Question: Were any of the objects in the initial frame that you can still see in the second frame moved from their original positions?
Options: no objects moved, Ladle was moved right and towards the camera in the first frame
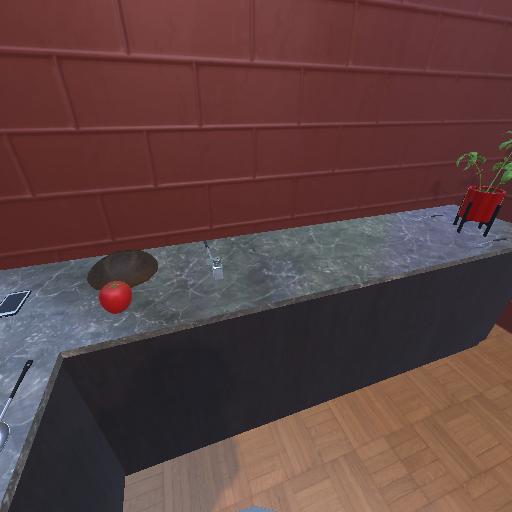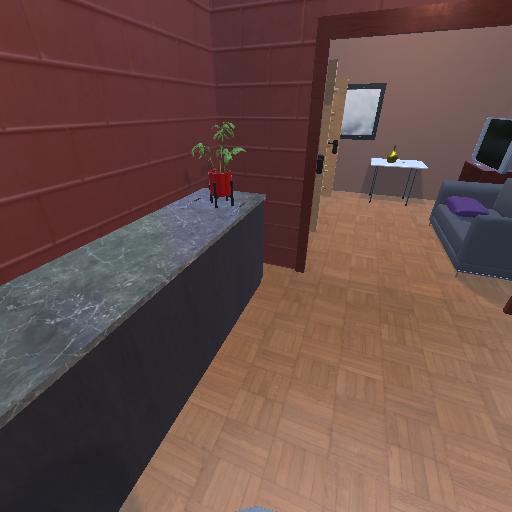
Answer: no objects moved